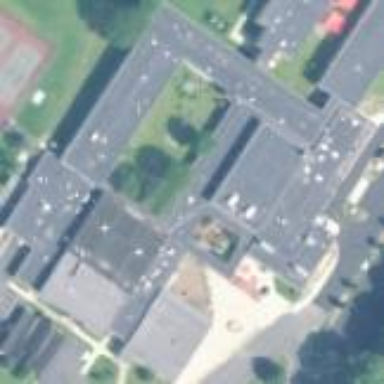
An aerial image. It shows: School building.